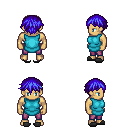
a pixel art fantasy rpg character, male body template, human, tanned skin, teal tunic, magenta pants, blue short bangs hairstyle, gray slippers, four views (front, back, left, right), 2x2 character sprite sheet, small pixel art, hard edges, no anti-aliasing